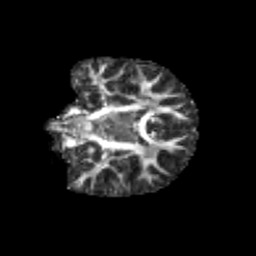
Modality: FA
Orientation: coronal
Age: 10
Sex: female
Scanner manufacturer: siemens
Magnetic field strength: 3 T
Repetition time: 3.8 s
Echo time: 0.07 s